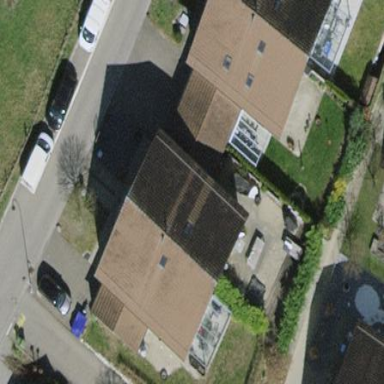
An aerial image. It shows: Building with tile roof.